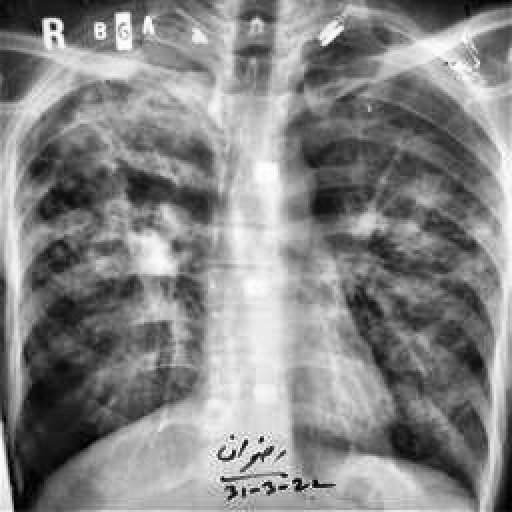
Finding: TUBERCULOSIS